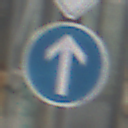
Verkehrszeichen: VorgeschriebeneFahrtrichtungGeradeaus
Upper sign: Vorfahrtsstrasse
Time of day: Midday
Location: Roofed (Special)
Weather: Overcast
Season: NotSpecified
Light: Natural